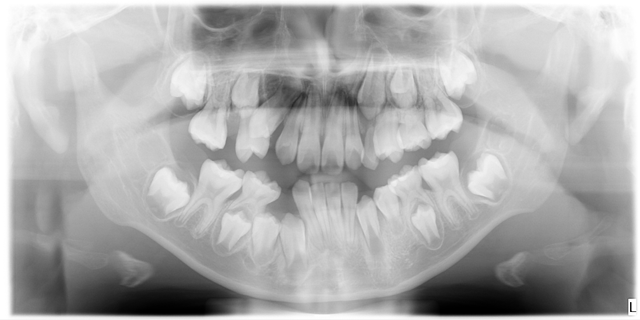
child